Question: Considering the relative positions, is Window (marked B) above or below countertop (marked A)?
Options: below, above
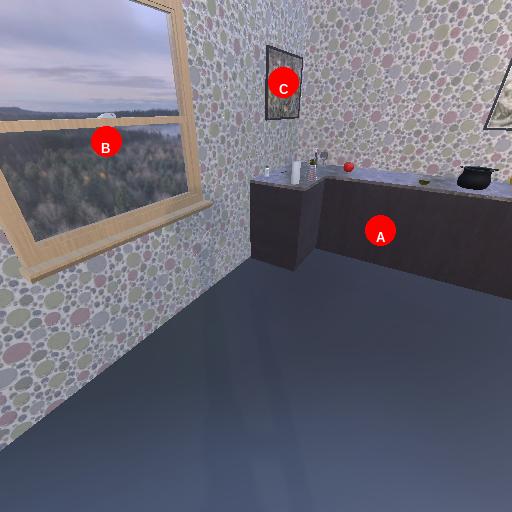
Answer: below